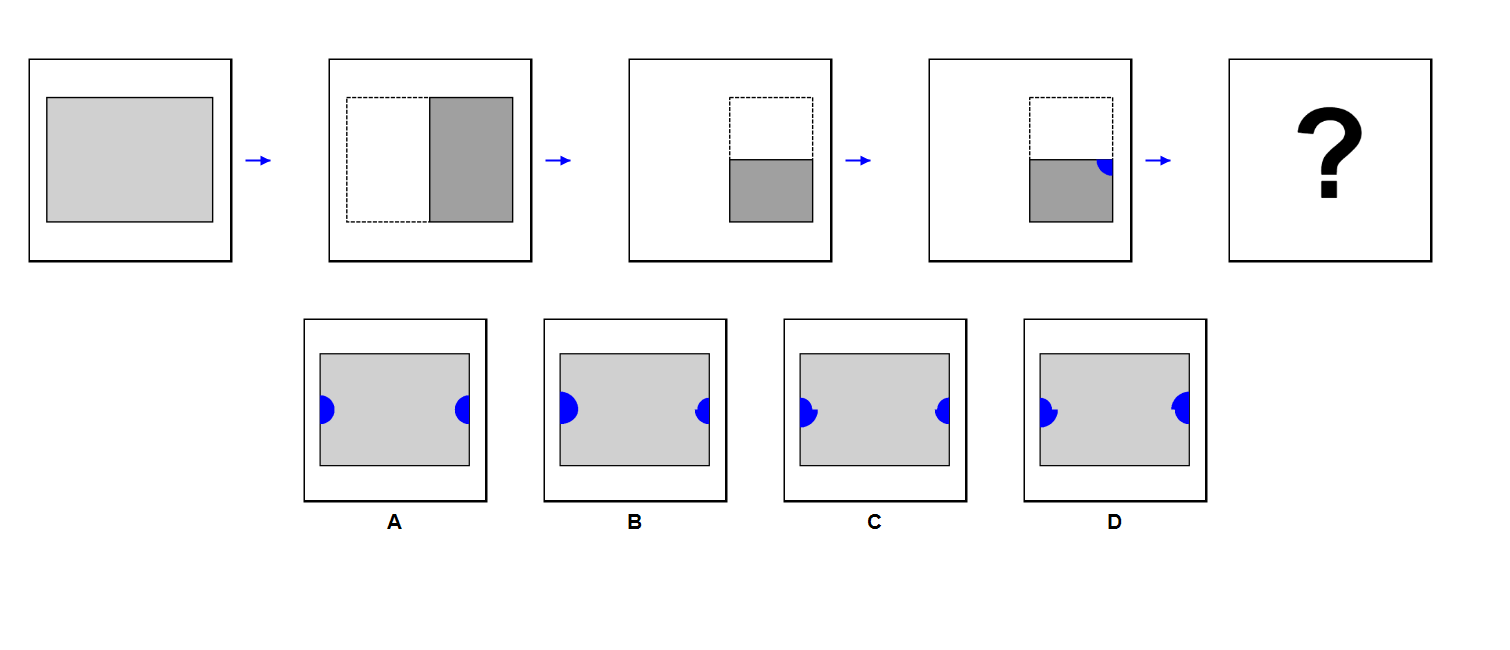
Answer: A